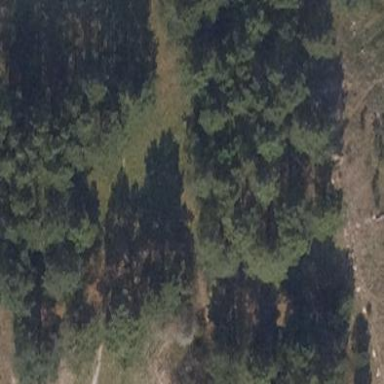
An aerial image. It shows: Forest area.